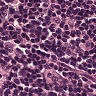
Metastatic tissue present: no